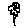
Label: flower